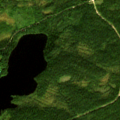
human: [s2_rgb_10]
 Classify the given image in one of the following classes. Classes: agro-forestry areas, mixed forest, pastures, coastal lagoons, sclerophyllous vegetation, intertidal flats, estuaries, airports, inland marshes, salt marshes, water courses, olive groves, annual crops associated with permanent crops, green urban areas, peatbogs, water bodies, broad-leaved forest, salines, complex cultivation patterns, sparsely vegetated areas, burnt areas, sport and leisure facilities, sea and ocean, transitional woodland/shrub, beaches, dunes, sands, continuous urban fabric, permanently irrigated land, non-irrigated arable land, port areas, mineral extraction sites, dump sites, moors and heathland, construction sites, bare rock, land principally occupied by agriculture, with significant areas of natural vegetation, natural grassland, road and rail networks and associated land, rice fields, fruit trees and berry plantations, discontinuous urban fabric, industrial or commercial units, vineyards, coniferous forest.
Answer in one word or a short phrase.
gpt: coniferous forest, transitional woodland/shrub, water bodies